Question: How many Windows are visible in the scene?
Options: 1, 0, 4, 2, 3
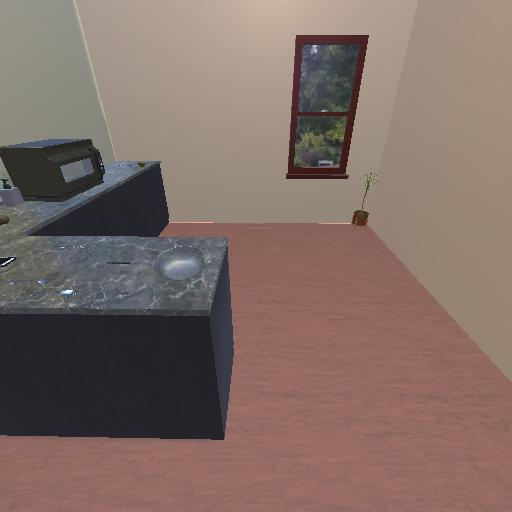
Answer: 1